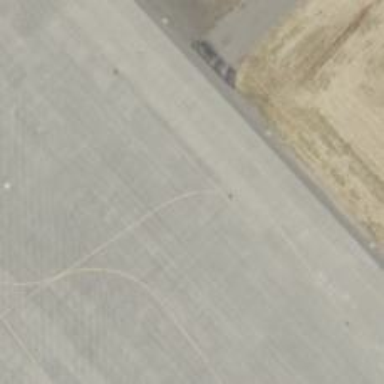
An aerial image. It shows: Image of taxiway at airport.